Question: I have use PDFView to add annotations to PDF pages. However the annotations' background color is transparent red by default. Is it possible to change the annotation background color?
And also I found the resize spot is very small, can I change the resize spot size too?
Thanks a lot. I have attached a screenshot.

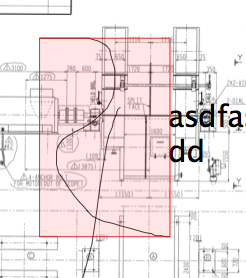
Answer: Got the answer. Change the code in DrawPage:
'''
path = [NSBezierPath bezierPathWithRect: bounds];
[path setLineJoinStyle: NSRoundLineJoinStyle];
[[NSColor colorWithDeviceRed: 0.0 green: 0.0 blue: 0.0 alpha: 0.1] set];
//change Here
[path fill];
[[NSColor blackColor] set];
'''